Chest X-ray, PA view. Patient: 60 years old, sex M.
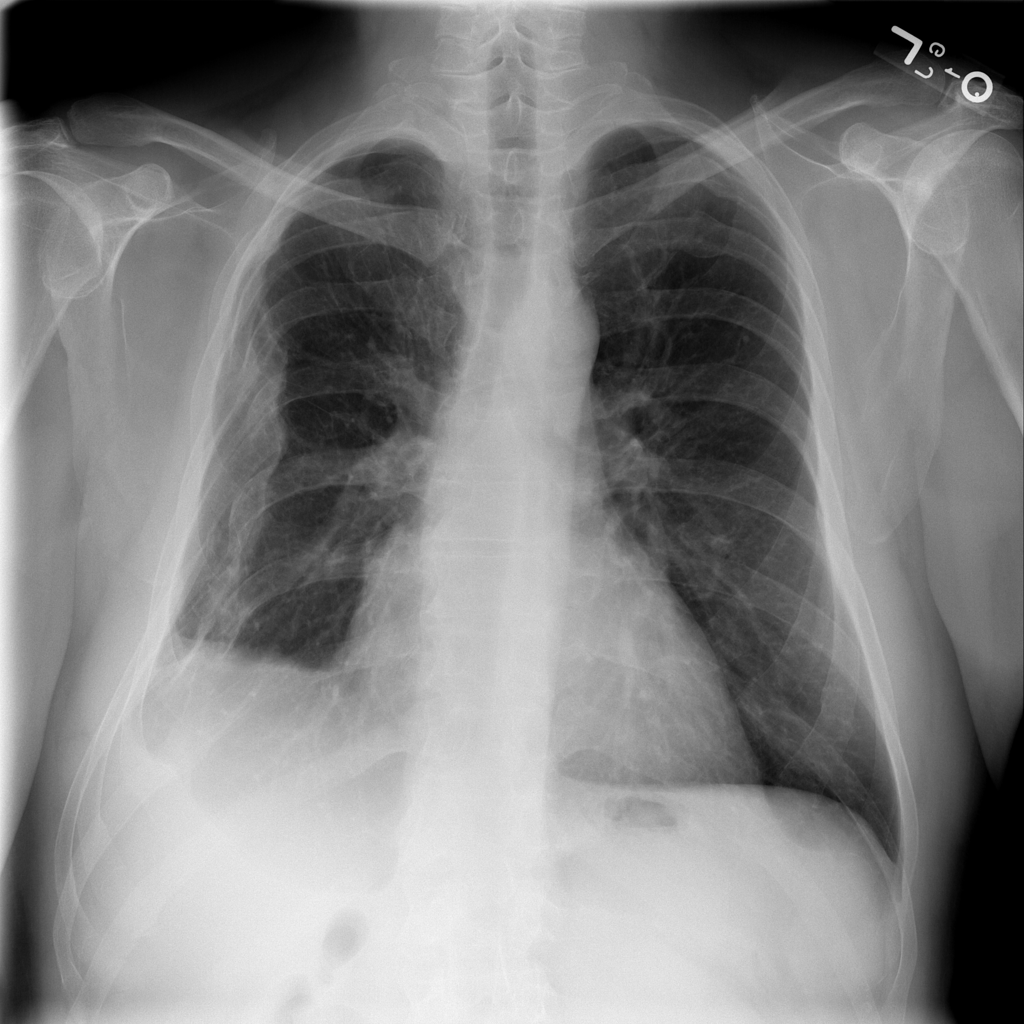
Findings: Pleural_Thickening